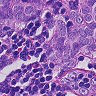
Metastatic tissue present: yes